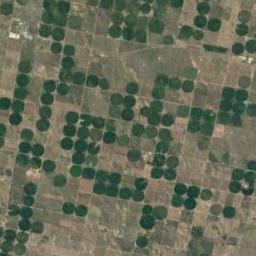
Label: circular_farmland